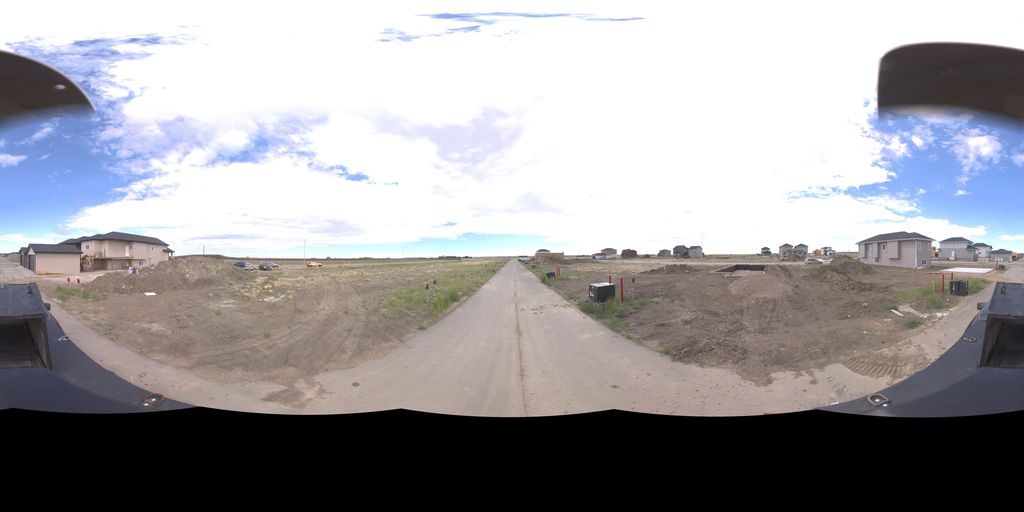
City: saskatoon